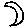
Label: moon